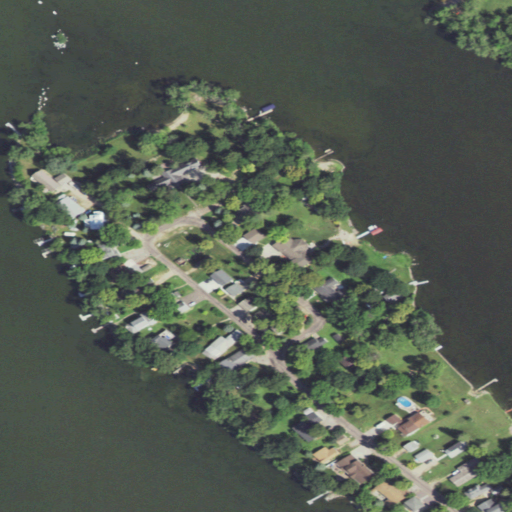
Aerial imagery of cape in Minnesota named The Peninsula containing open water, low intensity development, open development, herbaceous wetlands, mixed forest, grassland, deciduous forest, and medium intensity development